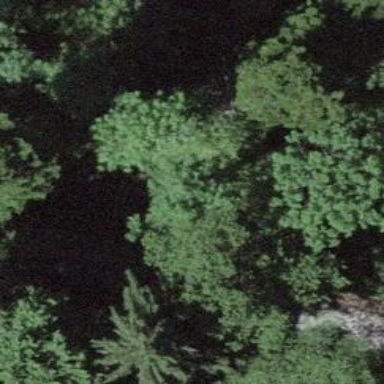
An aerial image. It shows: Culvert tunnel.